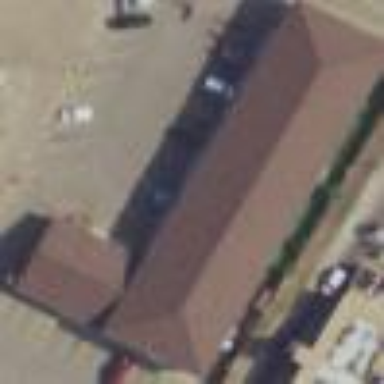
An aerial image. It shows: Motel building.